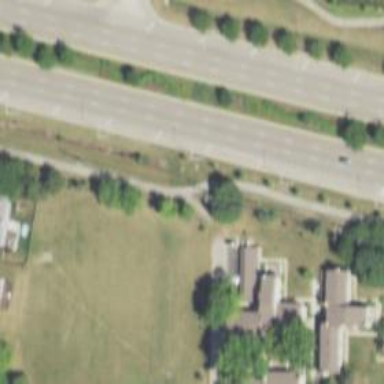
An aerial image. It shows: Cycleway.